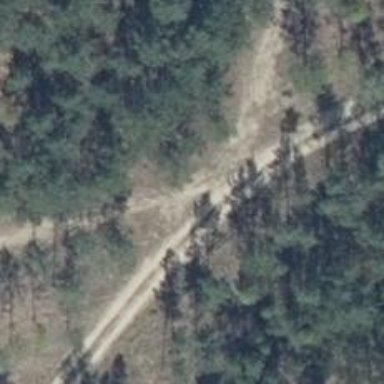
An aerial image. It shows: Dirt track road with grade 4 tracktype.